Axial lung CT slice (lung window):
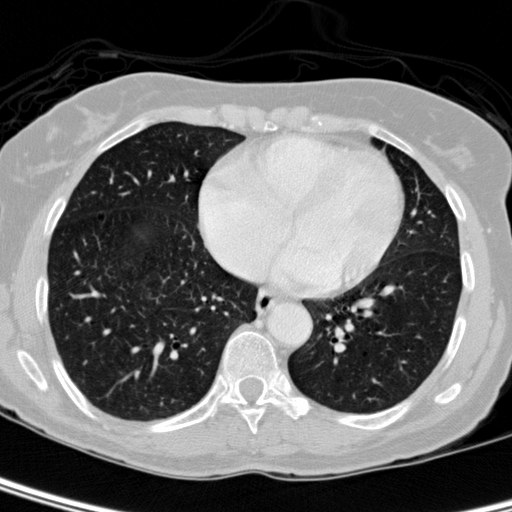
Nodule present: no